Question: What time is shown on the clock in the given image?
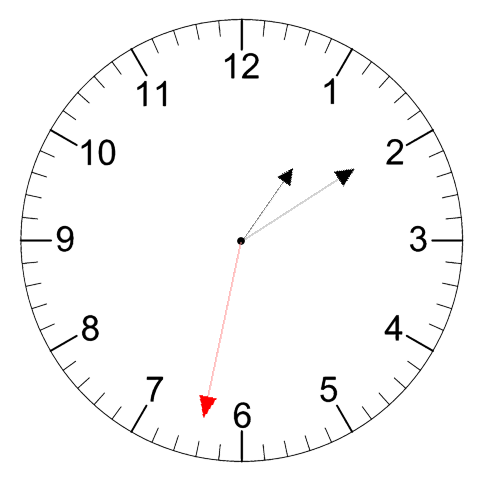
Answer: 01:09:32